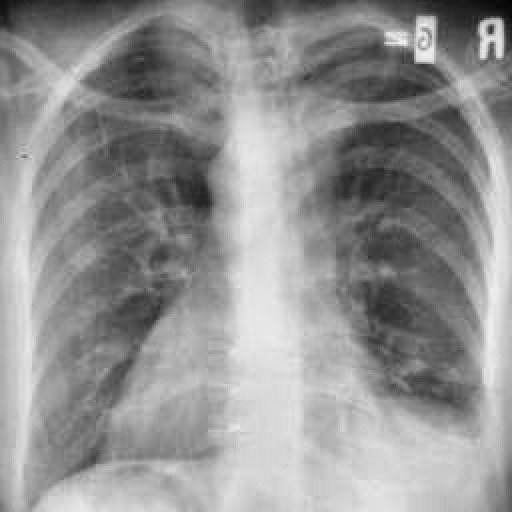
Finding: TUBERCULOSIS